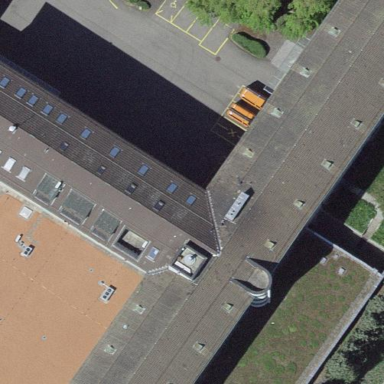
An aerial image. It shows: The building has half-hipped roof.